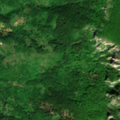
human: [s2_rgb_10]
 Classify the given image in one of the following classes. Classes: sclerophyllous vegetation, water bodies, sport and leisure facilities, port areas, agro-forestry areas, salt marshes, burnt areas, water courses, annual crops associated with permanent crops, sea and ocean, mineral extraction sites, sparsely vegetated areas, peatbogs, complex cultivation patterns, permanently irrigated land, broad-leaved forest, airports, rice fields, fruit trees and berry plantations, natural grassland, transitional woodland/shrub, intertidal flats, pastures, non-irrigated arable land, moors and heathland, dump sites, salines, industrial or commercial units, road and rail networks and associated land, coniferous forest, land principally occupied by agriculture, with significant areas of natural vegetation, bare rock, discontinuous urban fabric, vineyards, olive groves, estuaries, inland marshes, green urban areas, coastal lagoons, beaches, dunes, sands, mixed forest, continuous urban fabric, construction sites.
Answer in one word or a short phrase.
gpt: broad-leaved forest, transitional woodland/shrub